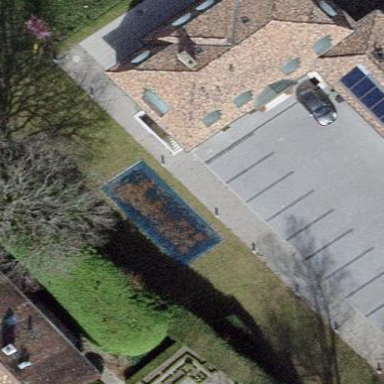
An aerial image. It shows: Swimming pool located in leisure land.